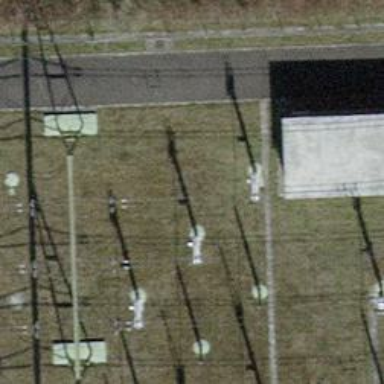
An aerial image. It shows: Switch for power supply.